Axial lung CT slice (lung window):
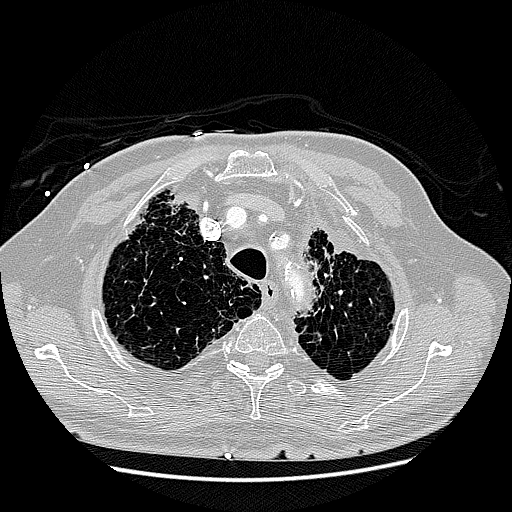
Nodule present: no